Question: I am parsing an HTML file and having a few issues.
I am using the below code:
EDIT********************************
Updated Code now working.
private void PhoneApplicationPage_Loaded(object sender, RoutedEventArgs e)
{
'''
WebClient client = new WebClient();
client.DownloadStringCompleted += new DownloadStringCompletedEventHandler(client_DownloadStringCompleted);
client.DownloadStringAsync(new Uri(@"http://www.SourceURL.com"));
}
void client_DownloadStringCompleted(object sender, DownloadStringCompletedEventArgs e)
{
var html = e.Result;
var doc = new HtmlDocument();
doc.LoadHtml(html);
var list = doc.DocumentNode.Descendants("div").ToList();
var node = doc.DocumentNode.Descendants("div")
.FirstOrDefault(x => x.Id == "FlightInfo_FlightInfoUpdatePanel")
.Element("table")
.Element("tbody")
.Elements("tr").Aggregate("Flight list
", (acc, n) => acc + "
" + n.InnerHtml);
// .Elements("td")
this.scrollViewer1.Content = node;
}
}
}
'''
This is giving me this result.

All results are now being disaplayed as required.
My Question was : How can I change this code to display all the results under all '<tr>'s'
edit############################ XAML
'''
ListBox Margin="6,6,-12,0" Name="listBox1">
<ListBox.ItemTemplate>
<DataTemplate>
<StackPanel Margin="0,0,0,17" Width="432" Height="Auto">
<TextBlock Text="{Binding Flight}" Foreground="#FF4BCCF5" FontSize="24" />
<TextBlock Text="{Binding Origin}" TextWrapping="Wrap" FontSize="22" Foreground="#FF969696" />
<TextBlock Text="{Binding Date}" TextWrapping="Wrap" FontSize="20" Foreground="#FF05C16C" />
<TextBlock Text="{Binding Time}" TextWrapping="Wrap" FontSize="20" />
</StackPanel>
</DataTemplate>
</ListBox.ItemTemplate>
</ListBox>
'''
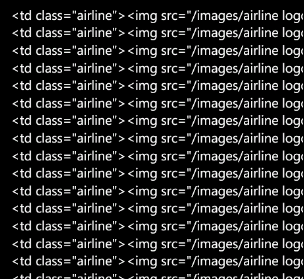
Answer: Assuming you have the same methods available on as when using XElement this should do the trick
'''
var text = list.Descendants("div")
.FirstOrDefault(x => x.Id == "FlightInfo_FlightInfoUpdatePanel")
.Element("table")
.Element("tbody")
.Descendants("tr").Aggregate("",(acc,n)=>acc+"
"+n.OuterHtml);
this.textBlock2.Text = text;
'''